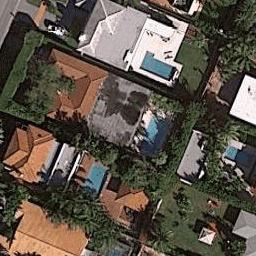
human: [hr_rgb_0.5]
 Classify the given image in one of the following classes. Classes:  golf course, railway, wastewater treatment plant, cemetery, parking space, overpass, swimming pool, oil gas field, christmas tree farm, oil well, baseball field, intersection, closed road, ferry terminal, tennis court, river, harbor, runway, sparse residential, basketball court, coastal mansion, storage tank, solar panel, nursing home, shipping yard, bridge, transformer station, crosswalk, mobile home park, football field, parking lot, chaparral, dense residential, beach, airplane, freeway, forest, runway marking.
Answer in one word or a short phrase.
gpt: coastal mansion